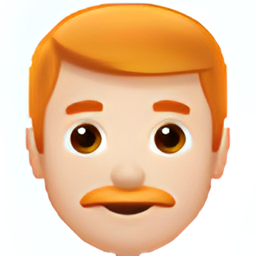
Name: man red haired light skin tone
Emoji: 👨🏻‍🦰
Group: People & Body
Sub-group: person